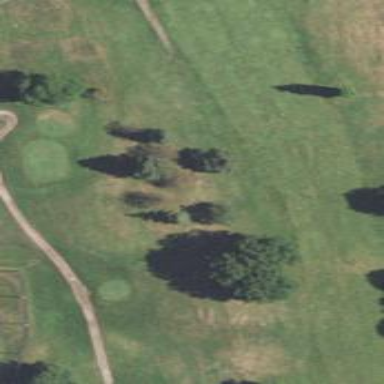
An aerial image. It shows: Grassy area designated as golf fairway.